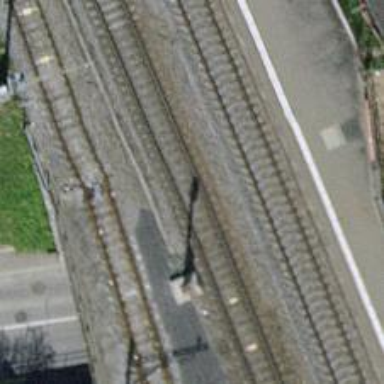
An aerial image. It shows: Single-track railway bridge with contact lines for electrification.